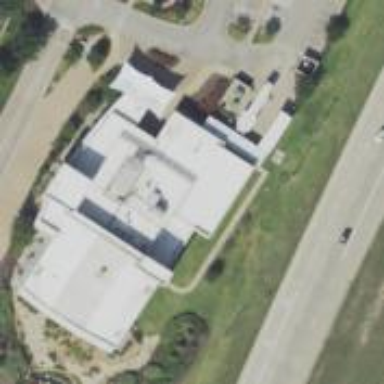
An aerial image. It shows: Hospital building.